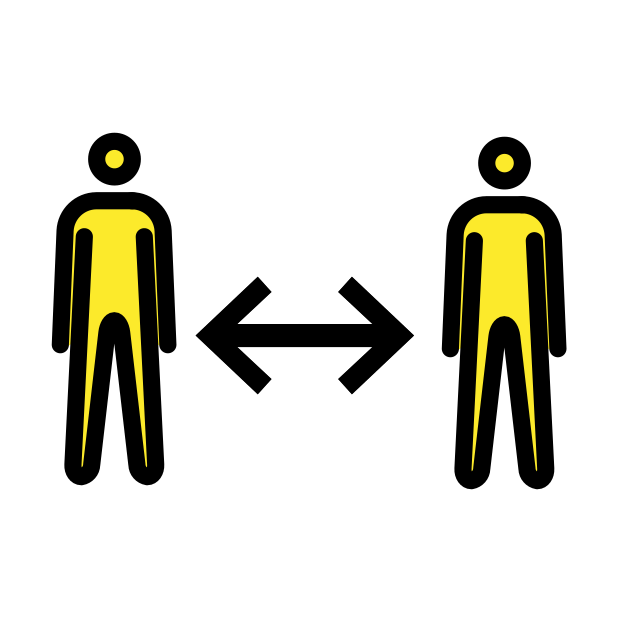
social distancing